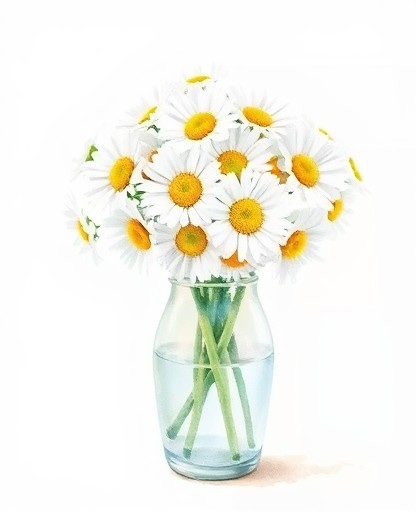
Category: Get Well